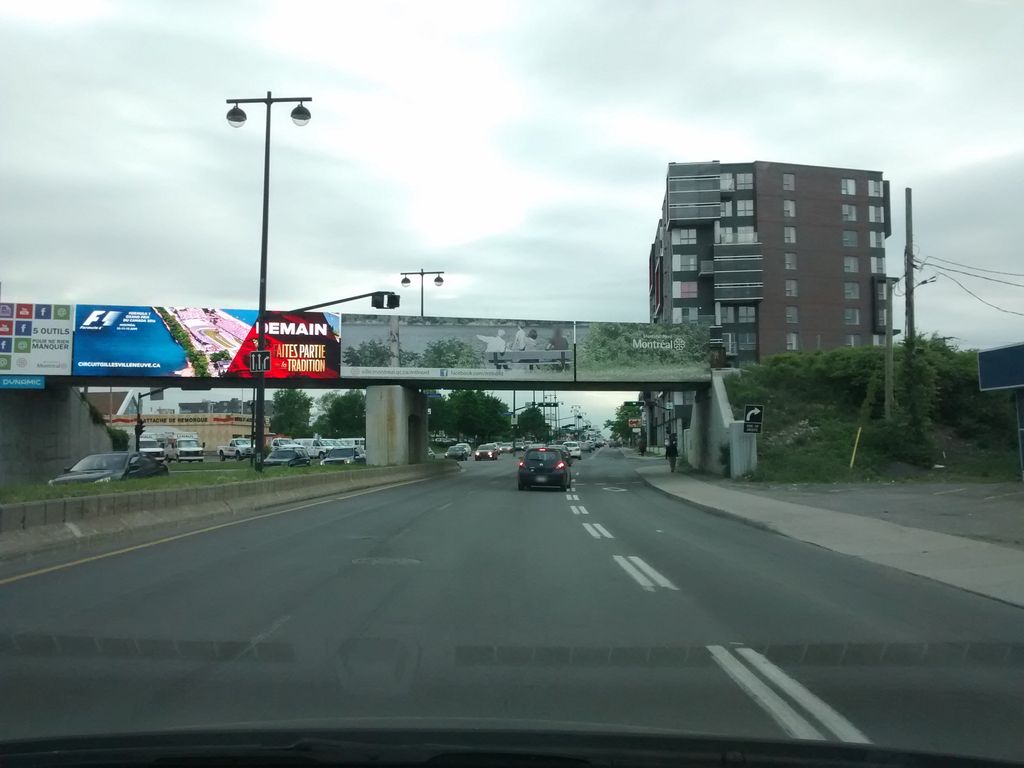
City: montreal